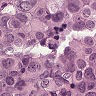
Metastatic tissue present: yes